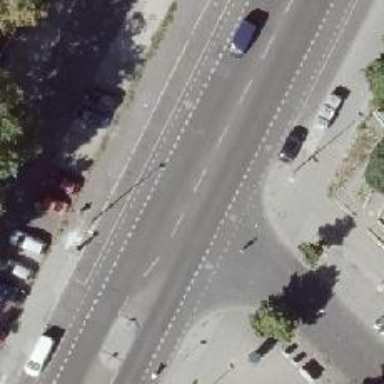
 with the right one having asphalt surface."